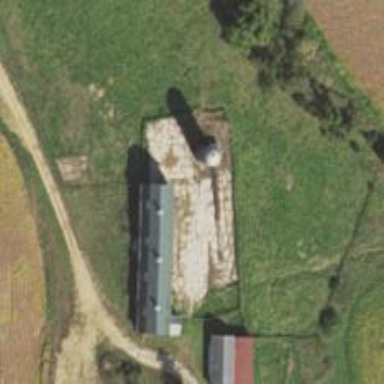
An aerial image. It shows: Silo.